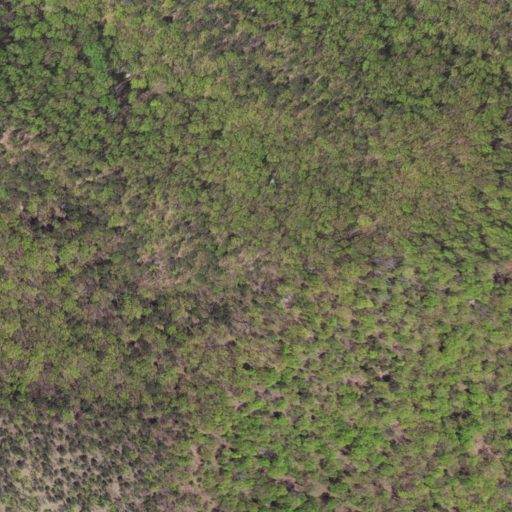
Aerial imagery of mountain in Virginia named Brushy Knob containing deciduous forest and mixed forest